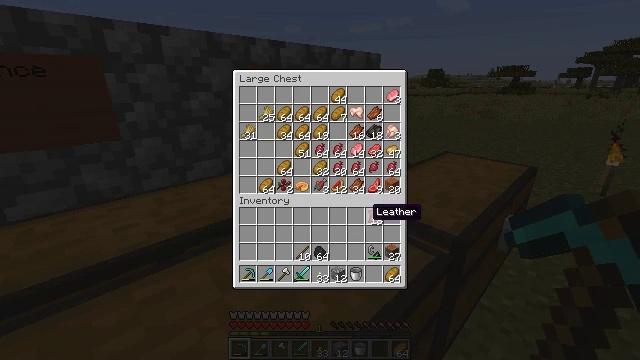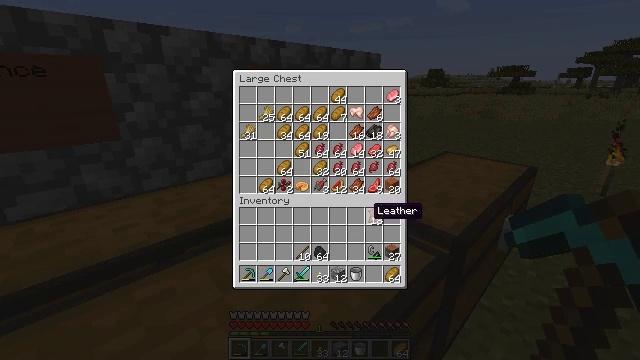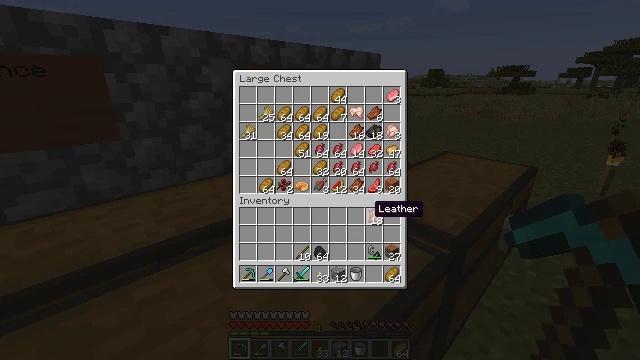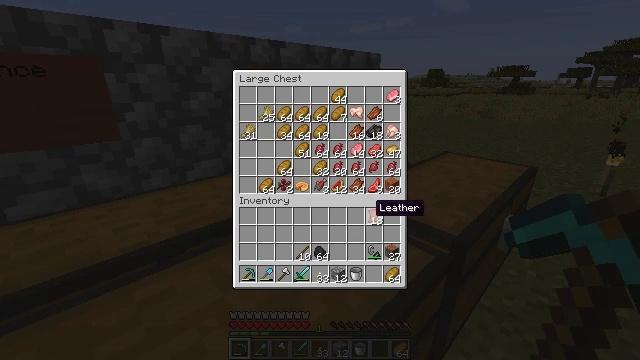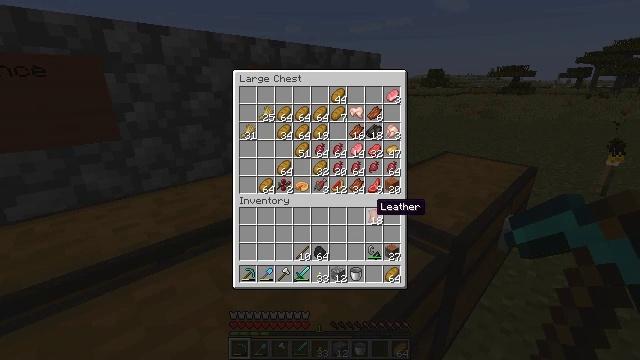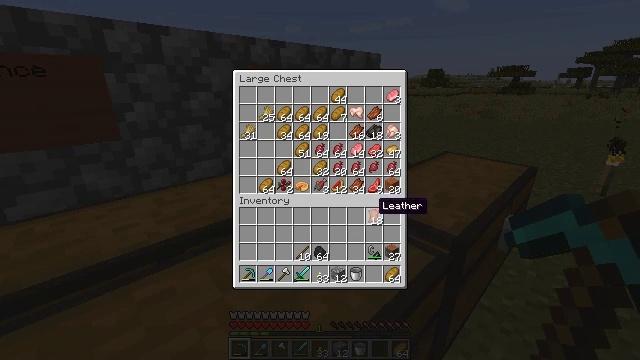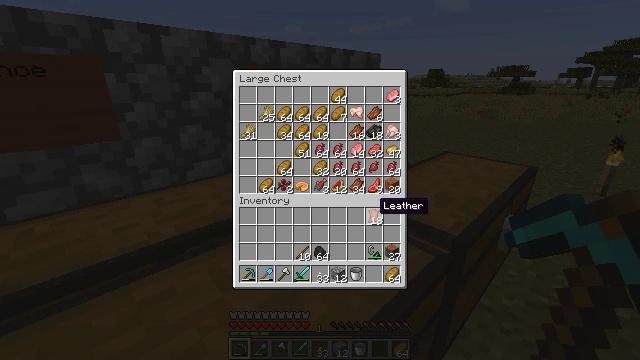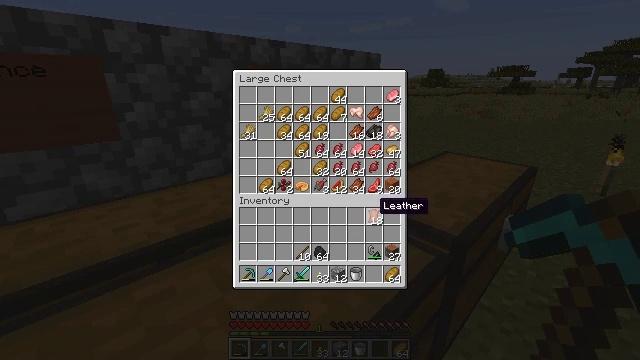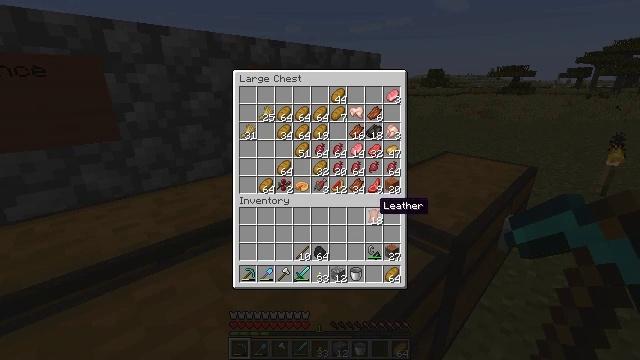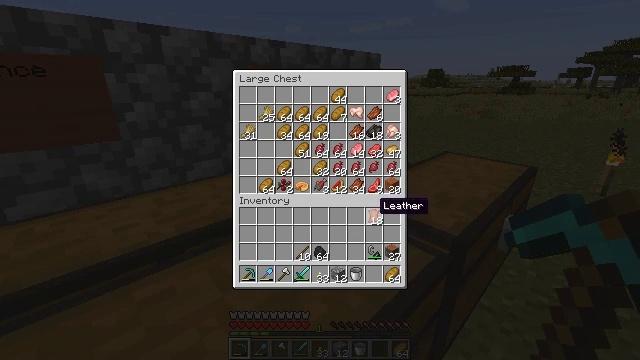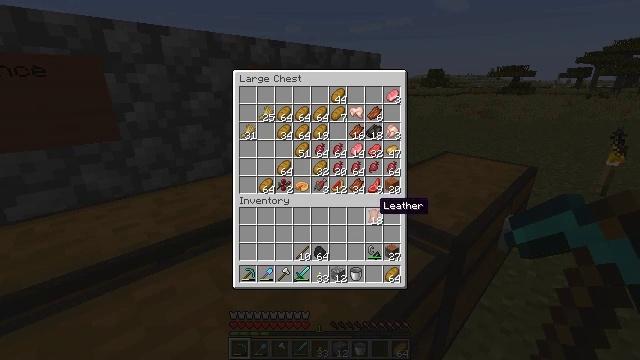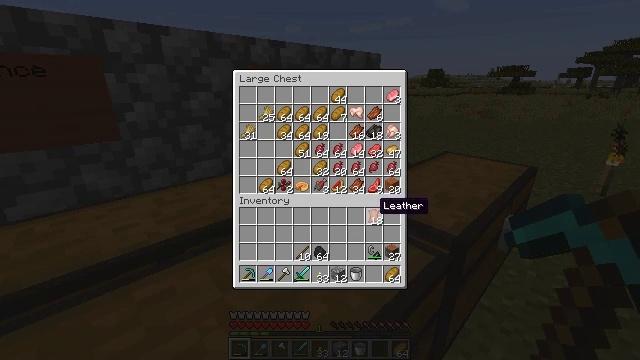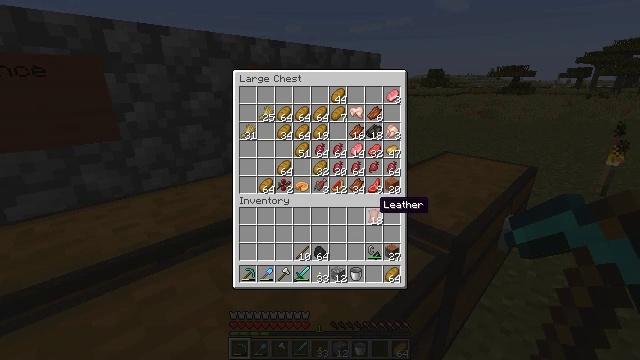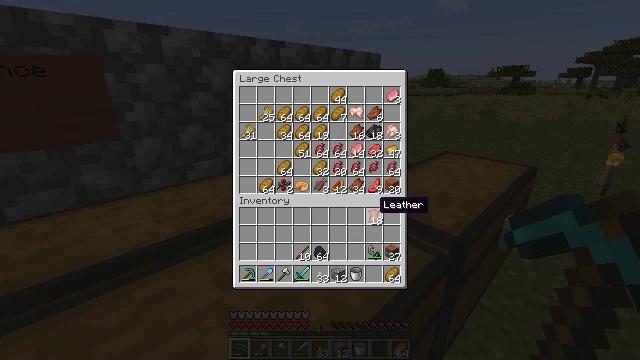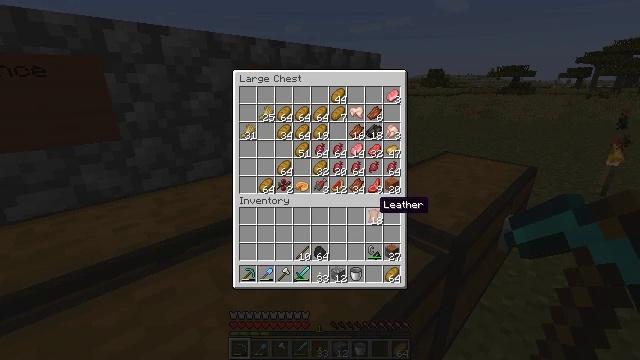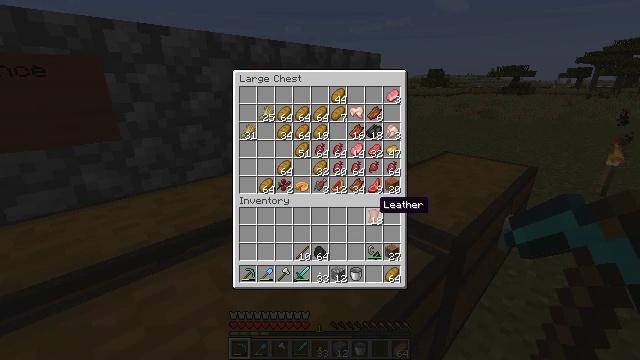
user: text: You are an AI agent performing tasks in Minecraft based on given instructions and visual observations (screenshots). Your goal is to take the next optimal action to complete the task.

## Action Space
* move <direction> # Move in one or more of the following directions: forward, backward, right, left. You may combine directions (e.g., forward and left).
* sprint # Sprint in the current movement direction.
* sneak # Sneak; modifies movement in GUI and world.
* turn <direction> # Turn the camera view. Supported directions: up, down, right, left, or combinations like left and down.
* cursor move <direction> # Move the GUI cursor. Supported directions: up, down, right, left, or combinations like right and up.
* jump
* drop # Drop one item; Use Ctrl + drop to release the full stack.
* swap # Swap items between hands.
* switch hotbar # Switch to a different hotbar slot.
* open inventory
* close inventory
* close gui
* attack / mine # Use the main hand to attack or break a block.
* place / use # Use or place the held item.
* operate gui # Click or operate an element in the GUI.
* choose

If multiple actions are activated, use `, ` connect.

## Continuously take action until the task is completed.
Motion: motion action
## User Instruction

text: Break the sugar cane.
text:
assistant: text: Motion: no_op
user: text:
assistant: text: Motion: no_op
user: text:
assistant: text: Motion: no_op
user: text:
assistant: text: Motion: no_op
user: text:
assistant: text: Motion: no_op
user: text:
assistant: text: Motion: no_op
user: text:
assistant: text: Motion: no_op
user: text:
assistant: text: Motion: no_op
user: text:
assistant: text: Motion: no_op
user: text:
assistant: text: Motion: no_op
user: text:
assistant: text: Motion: no_op
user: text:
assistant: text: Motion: no_op
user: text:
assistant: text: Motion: no_op
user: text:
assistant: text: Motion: no_op
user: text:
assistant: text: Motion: no_op
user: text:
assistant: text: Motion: operate gui
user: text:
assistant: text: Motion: operate gui
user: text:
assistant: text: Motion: operate gui
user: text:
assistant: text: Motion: cursor move down
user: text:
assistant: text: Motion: cursor move down
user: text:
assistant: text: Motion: cursor move down
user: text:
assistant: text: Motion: no_op
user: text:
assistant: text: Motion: no_op
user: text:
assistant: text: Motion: no_op
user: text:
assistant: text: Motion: cursor move left
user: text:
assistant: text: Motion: cursor move left and up
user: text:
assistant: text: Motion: cursor move left and up
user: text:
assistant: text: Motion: cursor move left
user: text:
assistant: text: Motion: cursor move left
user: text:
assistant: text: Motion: no_op